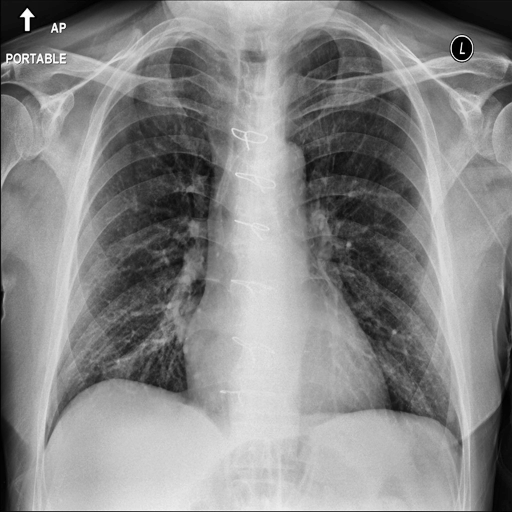
Finding: NORMAL